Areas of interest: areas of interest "China Petroleum Gas Station (Third Ring Express)"
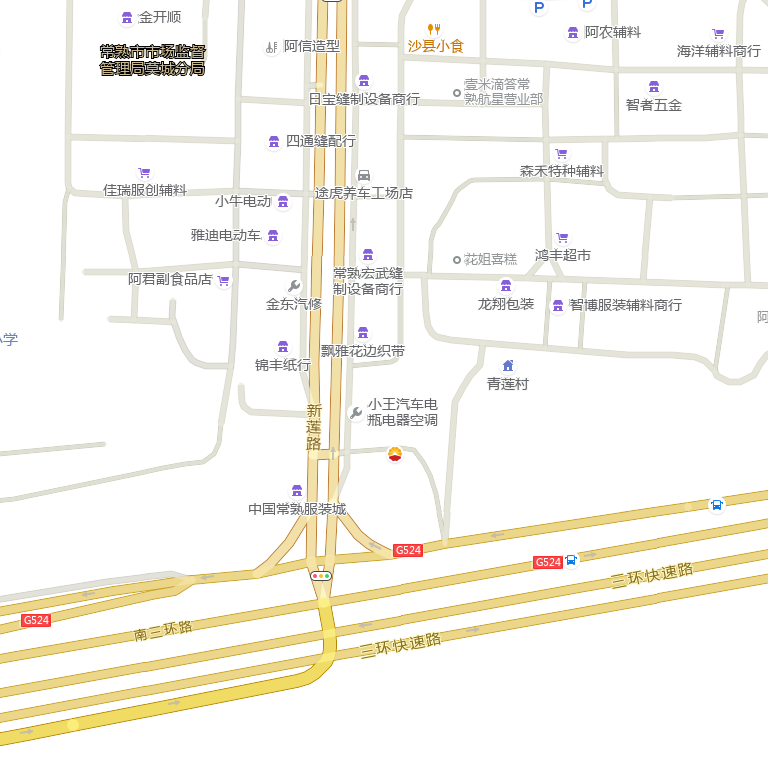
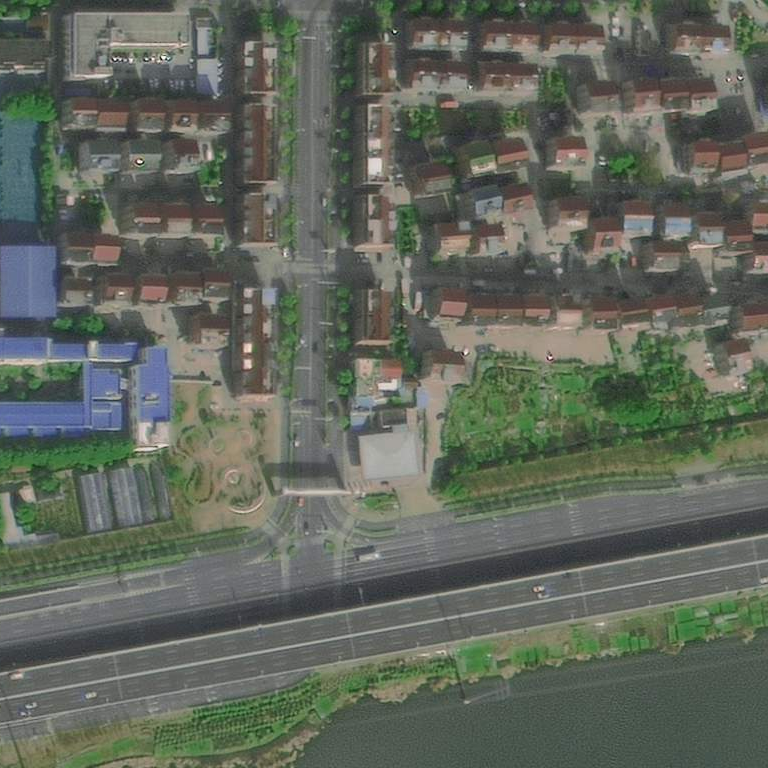